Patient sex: M
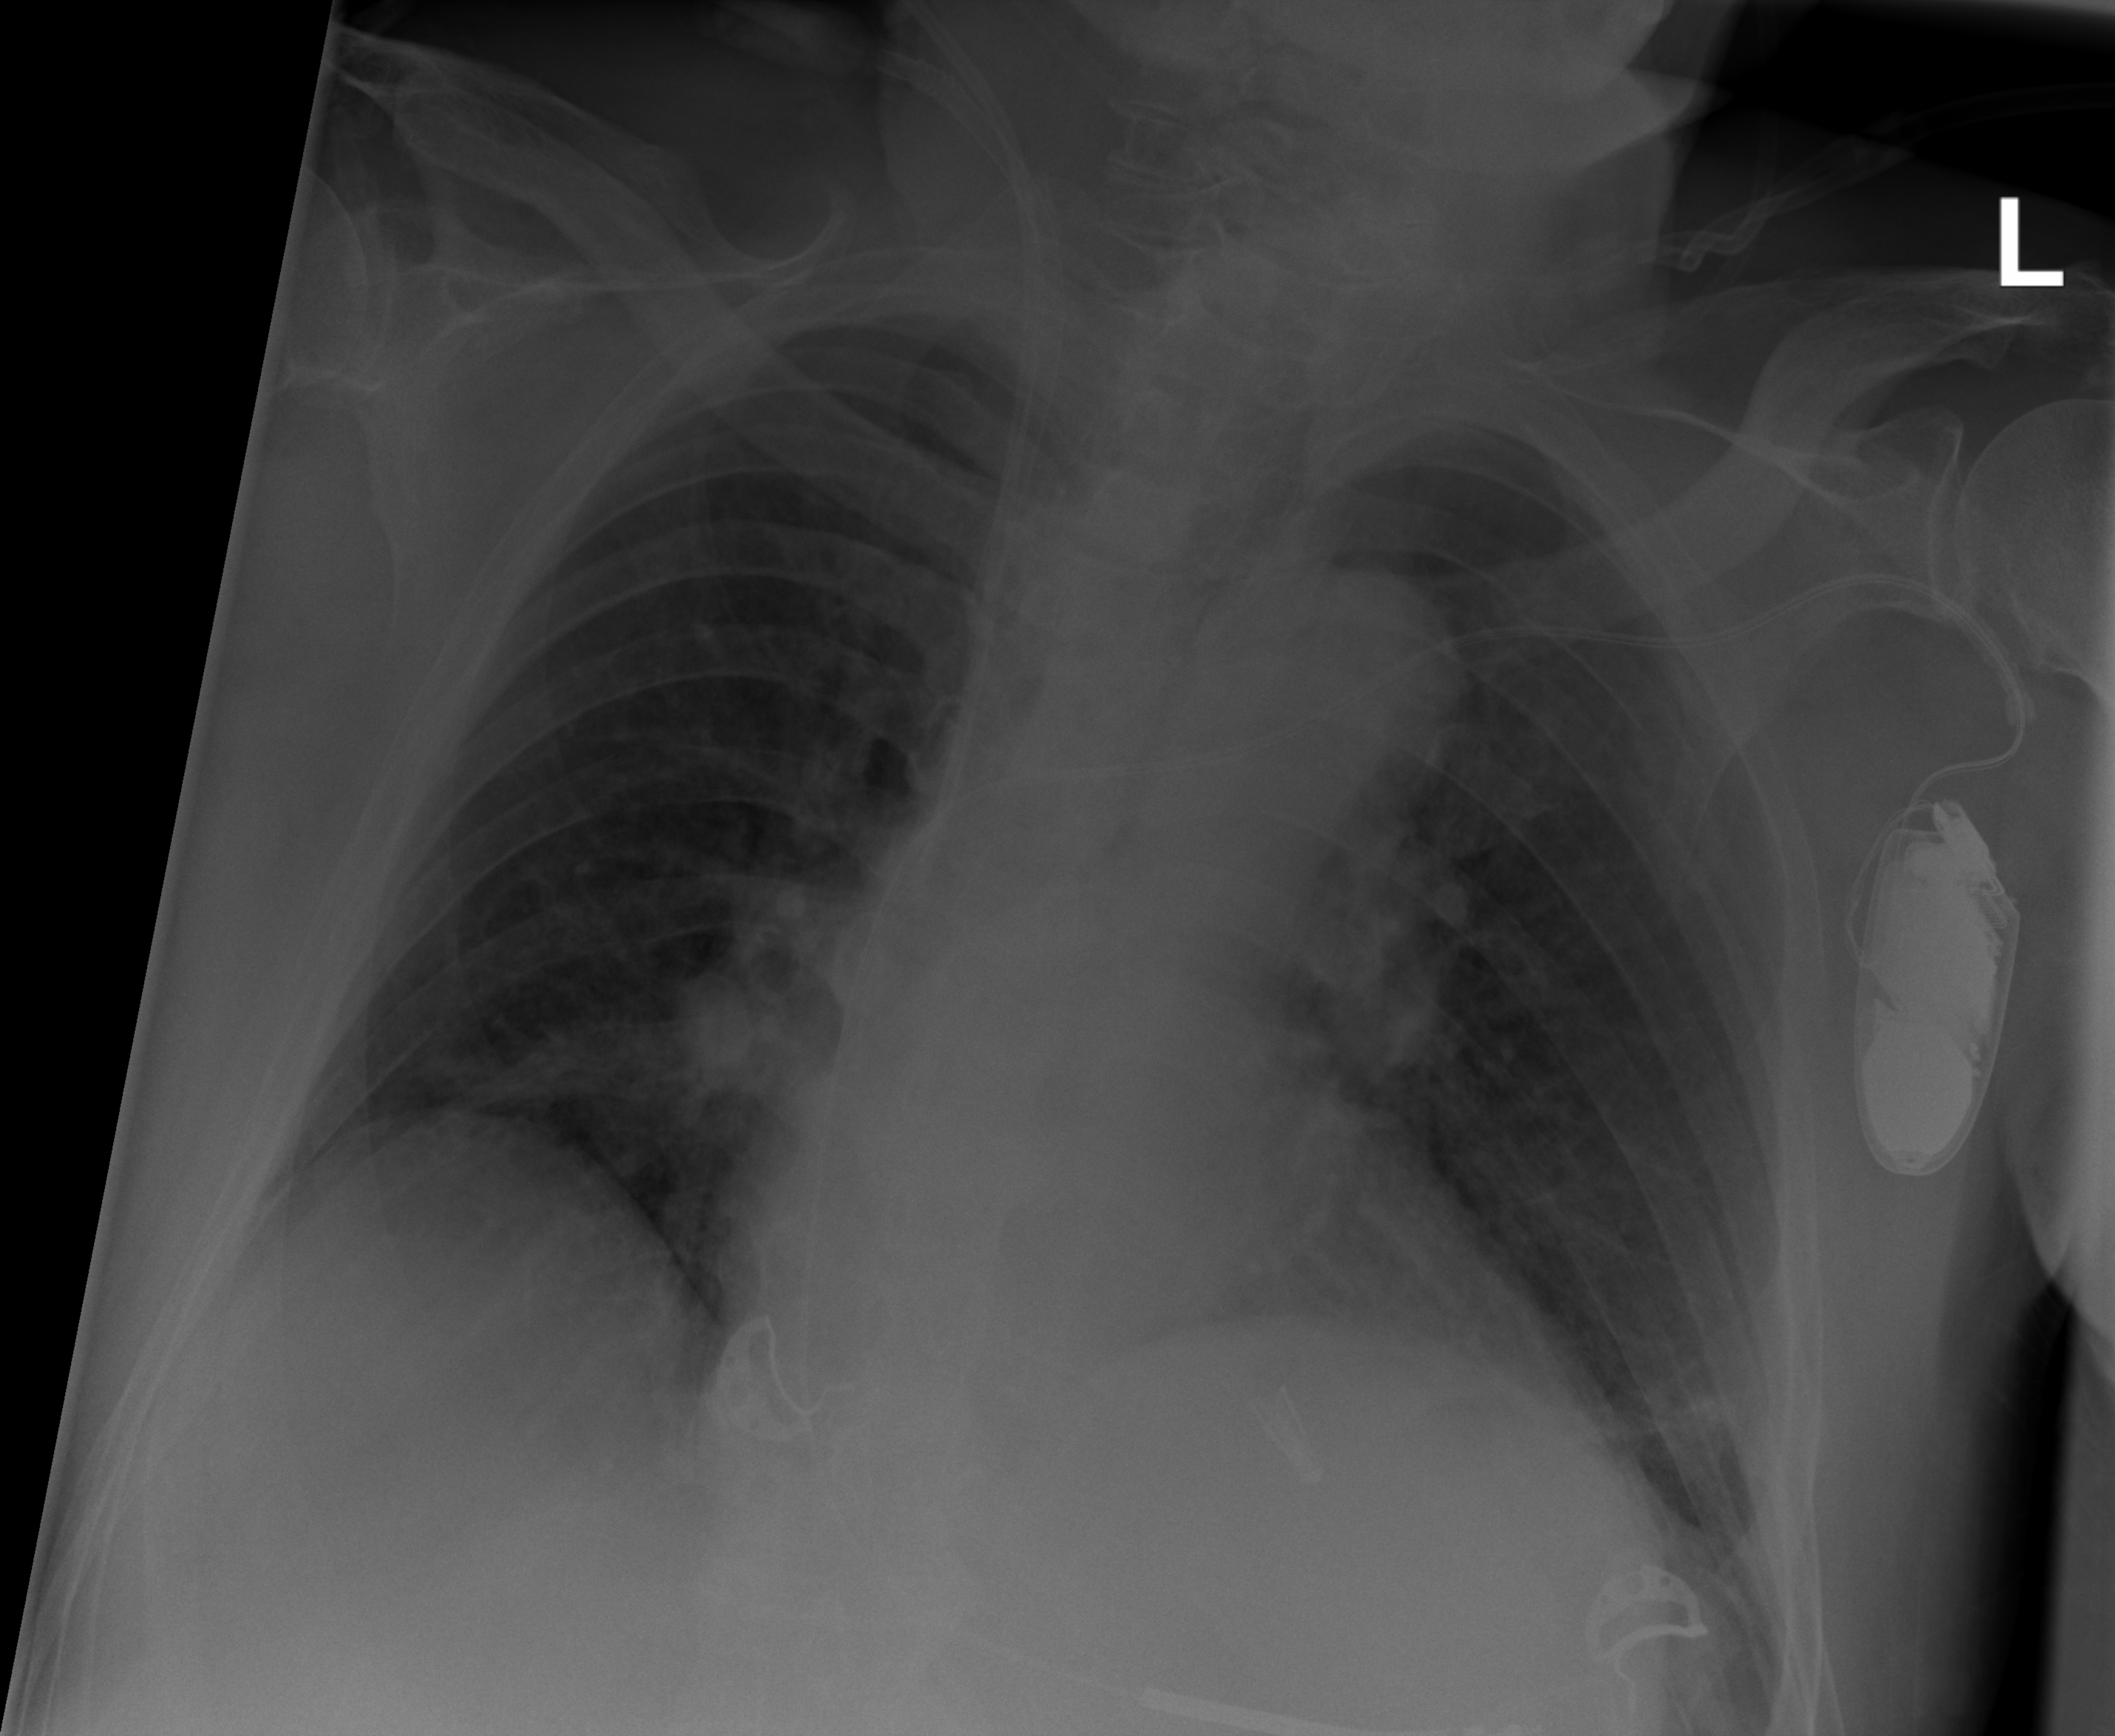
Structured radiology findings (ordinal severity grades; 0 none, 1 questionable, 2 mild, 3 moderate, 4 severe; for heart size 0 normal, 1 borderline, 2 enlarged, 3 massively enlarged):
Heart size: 0
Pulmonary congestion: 0
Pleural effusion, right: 0
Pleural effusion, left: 0
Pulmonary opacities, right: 0
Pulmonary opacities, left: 0
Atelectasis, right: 0
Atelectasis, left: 2